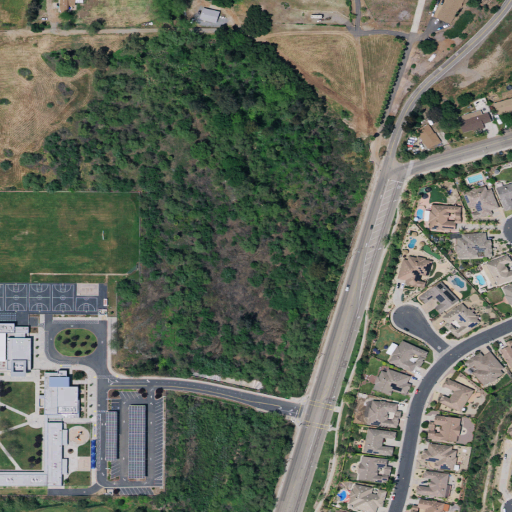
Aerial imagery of valley in California named Reidy Canyon containing open development, medium intensity development, low intensity development, shrub, pasture, grassland, and high intensity development